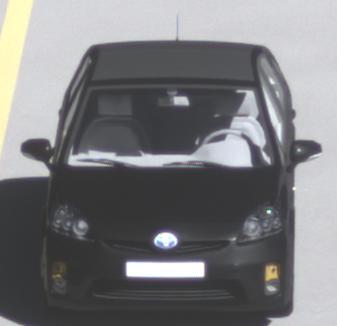
Make: Toyota
Model: Prius 1.5 Hybrid
Detailed model: Prius (HW2)
Model produced from: 2006/03
Model produced until: 2009/06
Doors: 5
Color: black
Road condition: dry road
Daytime: morning or afternoon
Contrast: high contrast